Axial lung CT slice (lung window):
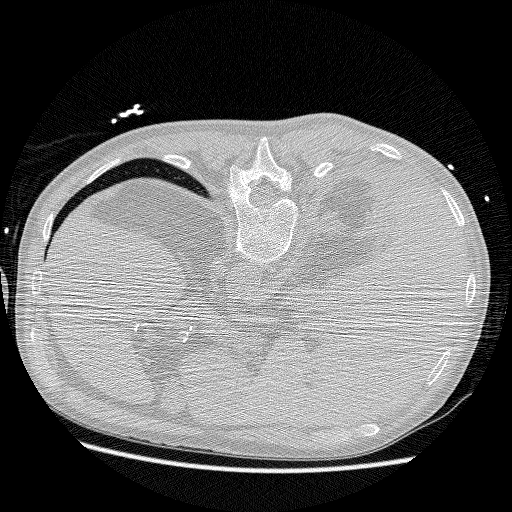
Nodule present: no